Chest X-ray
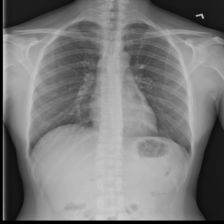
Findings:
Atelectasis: negative
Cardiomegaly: negative
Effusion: negative
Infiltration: negative
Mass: negative
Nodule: negative
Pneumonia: negative
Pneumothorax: negative
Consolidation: negative
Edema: negative
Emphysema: negative
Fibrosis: negative
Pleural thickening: negative
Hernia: negative